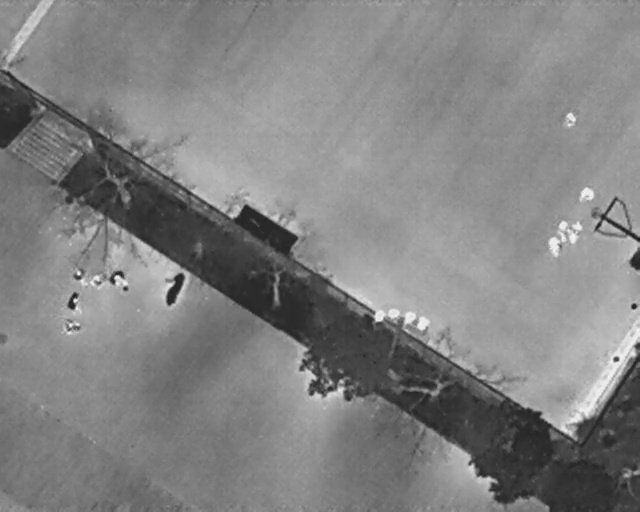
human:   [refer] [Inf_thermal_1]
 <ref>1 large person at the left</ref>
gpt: <box>[[17, 52, 20, 56, 2]]</box>

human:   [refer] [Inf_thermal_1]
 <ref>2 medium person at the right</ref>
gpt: <box>[[90, 36, 92, 39, 2], [86, 43, 89, 46, 2]]</box>

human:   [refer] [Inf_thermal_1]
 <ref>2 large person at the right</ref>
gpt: <box>[[87, 44, 92, 46, 13], [84, 46, 88, 49, 2]]</box>

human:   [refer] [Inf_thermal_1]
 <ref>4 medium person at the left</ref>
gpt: <box>[[13, 53, 16, 56, 2], [11, 52, 13, 55, 2], [9, 57, 13, 60, 2], [10, 62, 12, 65, 2]]</box>